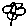
Label: flower